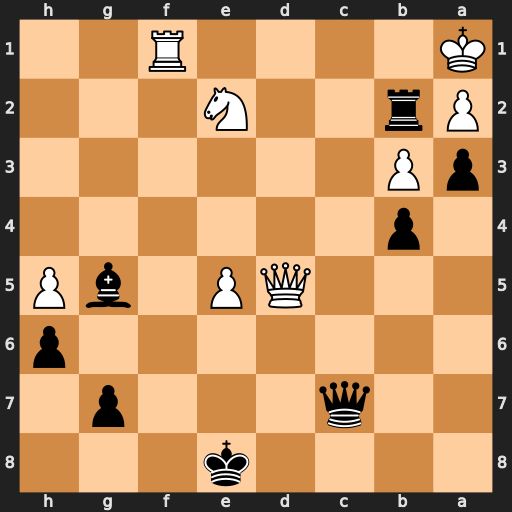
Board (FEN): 4k3/2q3p1/7p/3QP1bP/1p6/pP6/Pr2N3/K4R2
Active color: b
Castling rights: -
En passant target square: -
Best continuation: Rxa2+ Kxa2 Qc2+ Ka1 Qb2#